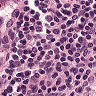
Metastatic tissue present: no